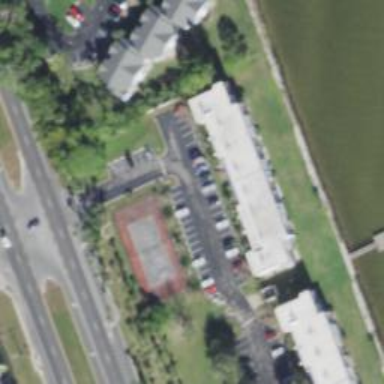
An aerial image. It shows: Parking space.